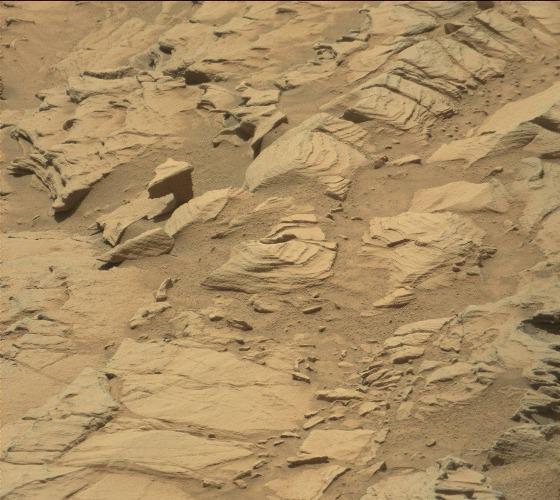
Terrain classes present: Bedrock, Gravel / Sand / Soil, Shadow